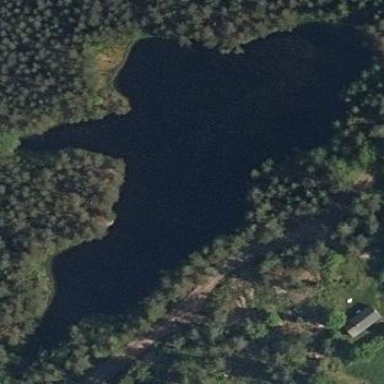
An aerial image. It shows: Serene pond surrounded by nature.